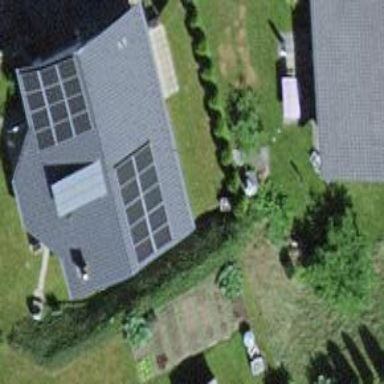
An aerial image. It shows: Solar photovoltaic panel generator.